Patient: sex M, age 46
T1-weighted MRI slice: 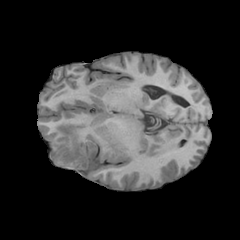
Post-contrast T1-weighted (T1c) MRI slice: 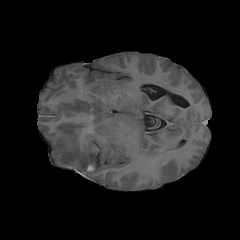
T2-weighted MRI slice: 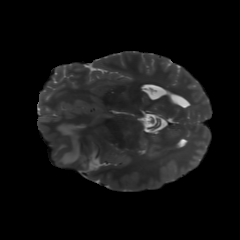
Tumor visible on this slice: yes
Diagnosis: Glioblastoma, IDH-wildtype
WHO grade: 4